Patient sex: M
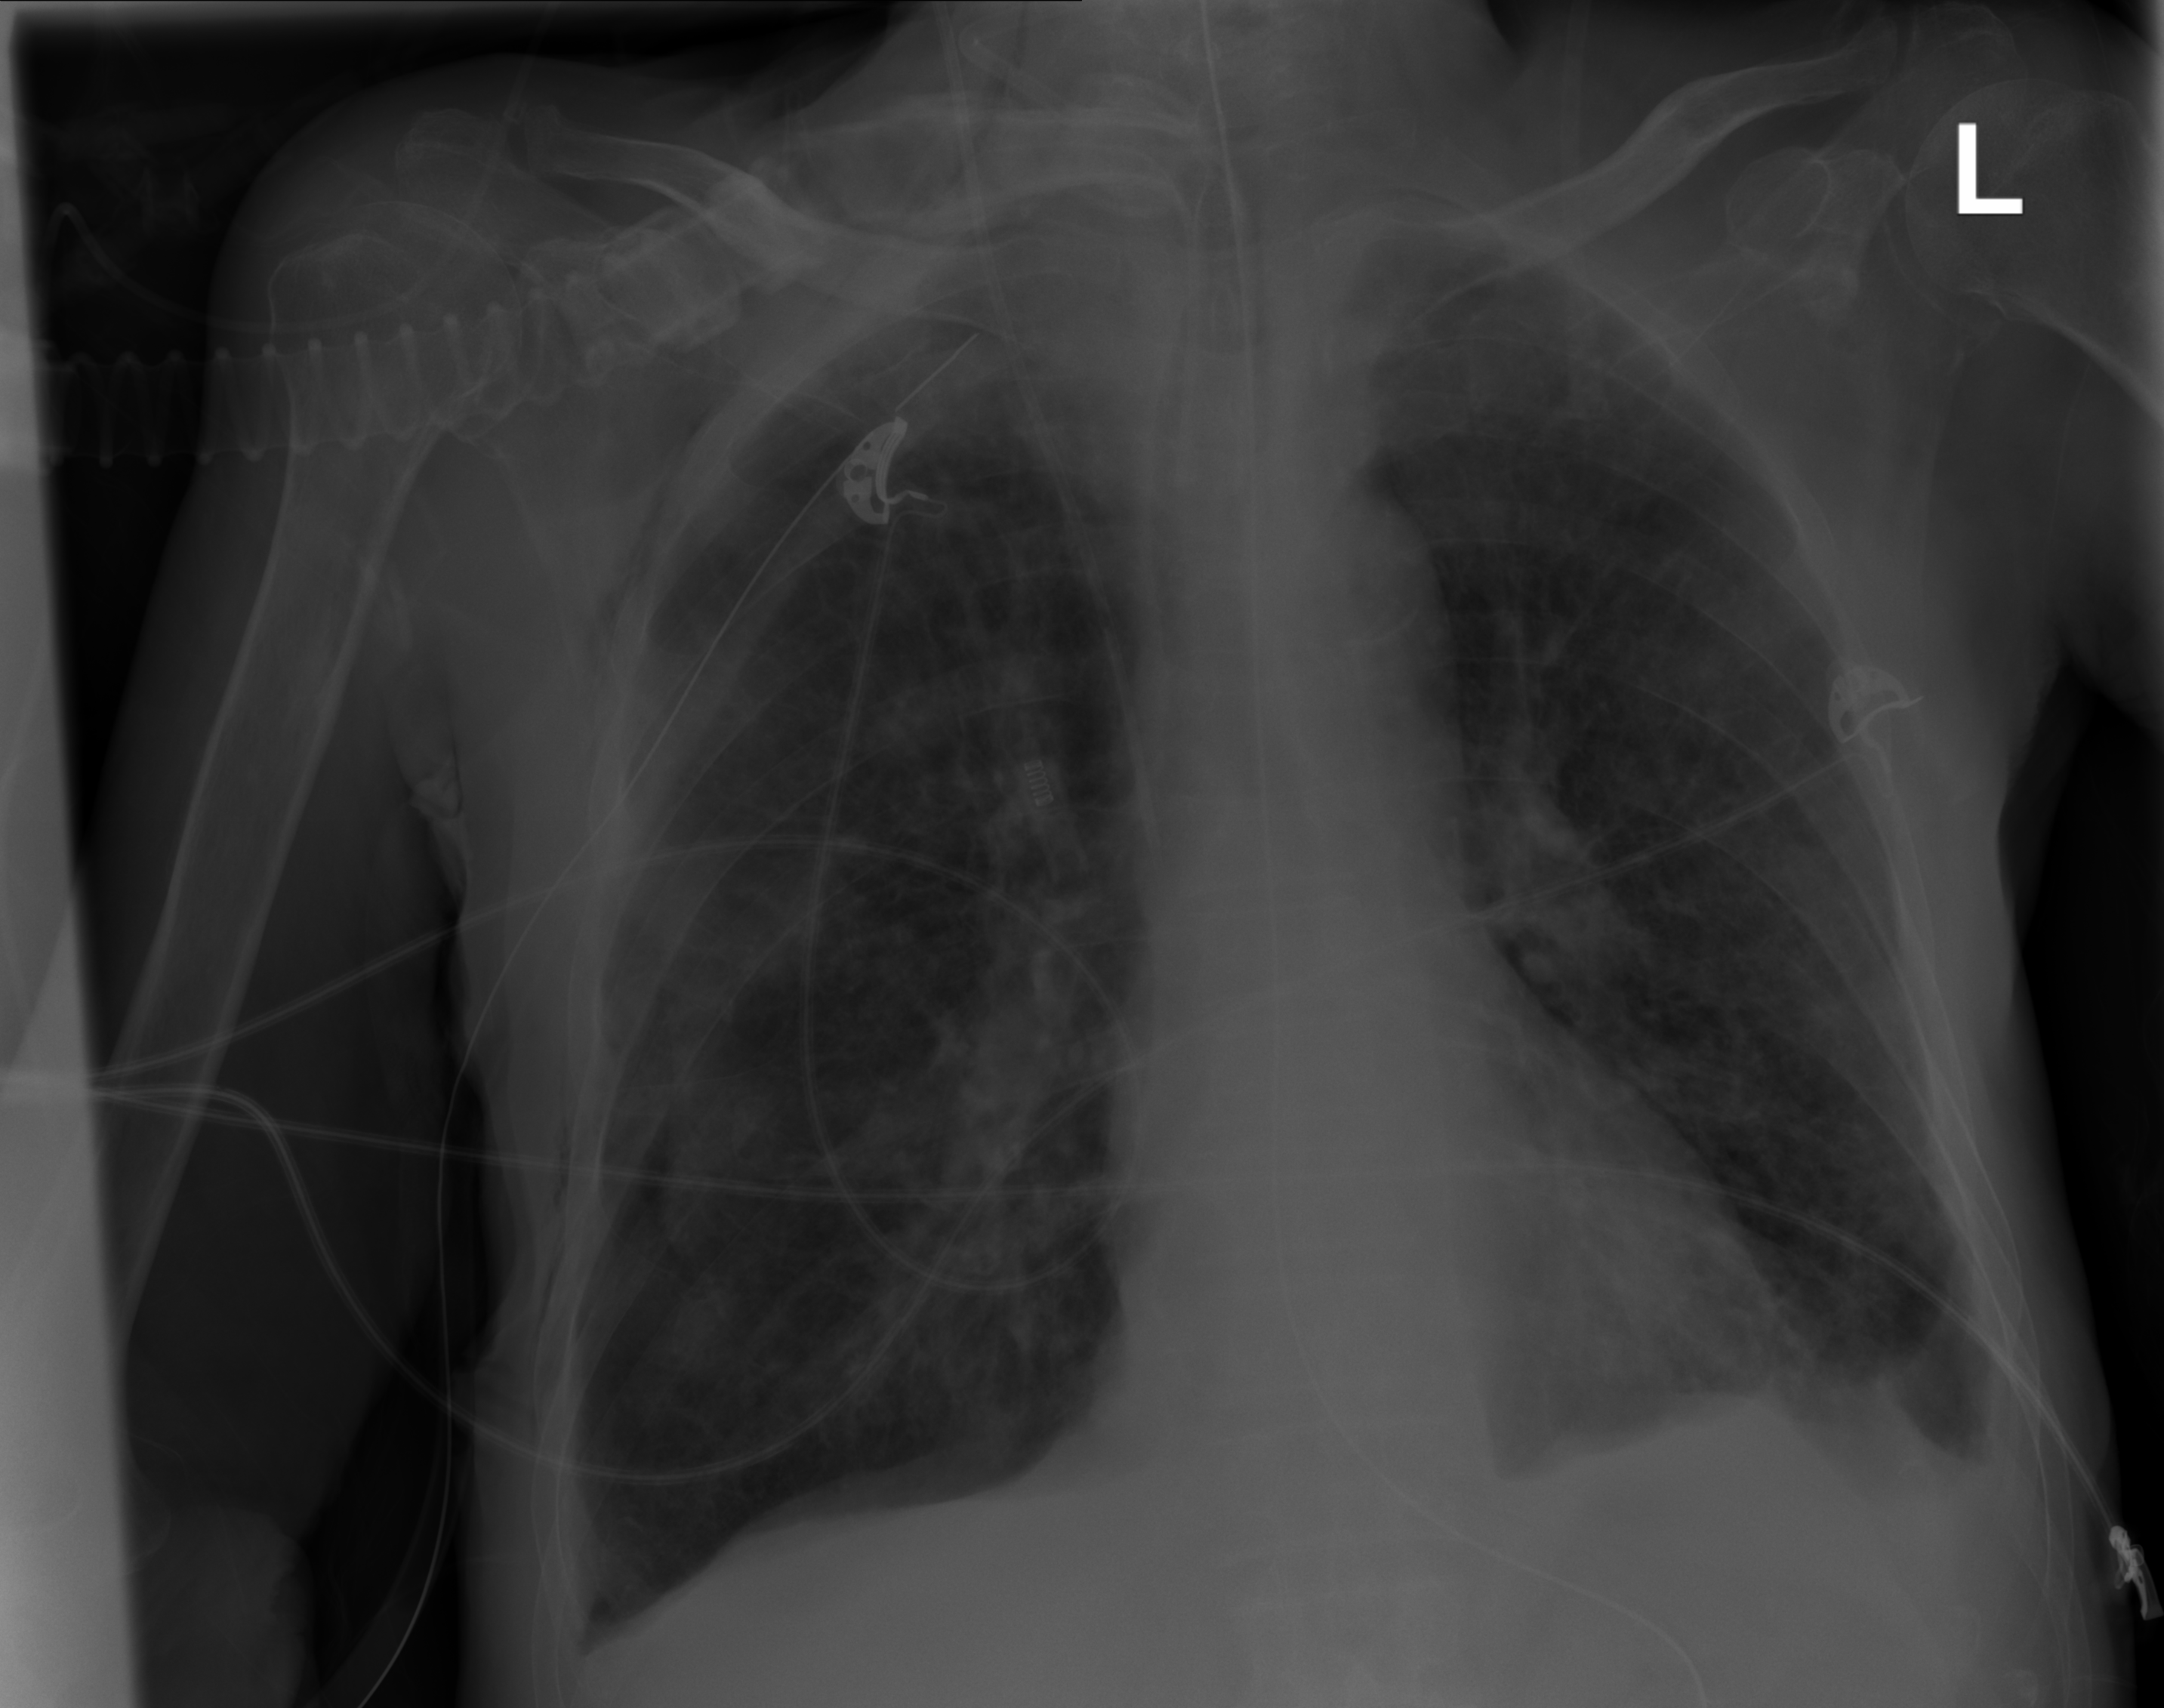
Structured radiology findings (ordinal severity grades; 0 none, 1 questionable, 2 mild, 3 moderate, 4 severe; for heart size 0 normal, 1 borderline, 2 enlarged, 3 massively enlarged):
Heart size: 0
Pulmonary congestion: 0
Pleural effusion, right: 1
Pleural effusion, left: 1
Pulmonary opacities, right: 0
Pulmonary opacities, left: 2
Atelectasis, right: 0
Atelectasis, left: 2